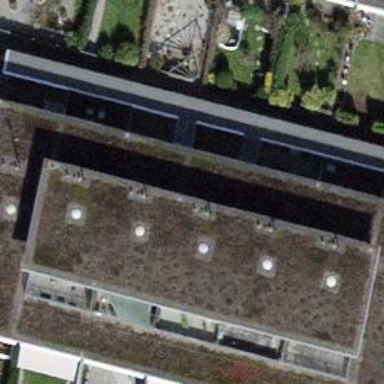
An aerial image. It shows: Flat-roofed building.